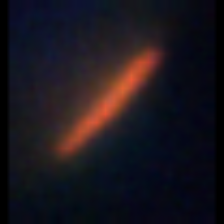
Taxon: Pennate
Group: Diatoms